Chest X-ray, PA view. Patient: 64 years old, sex F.
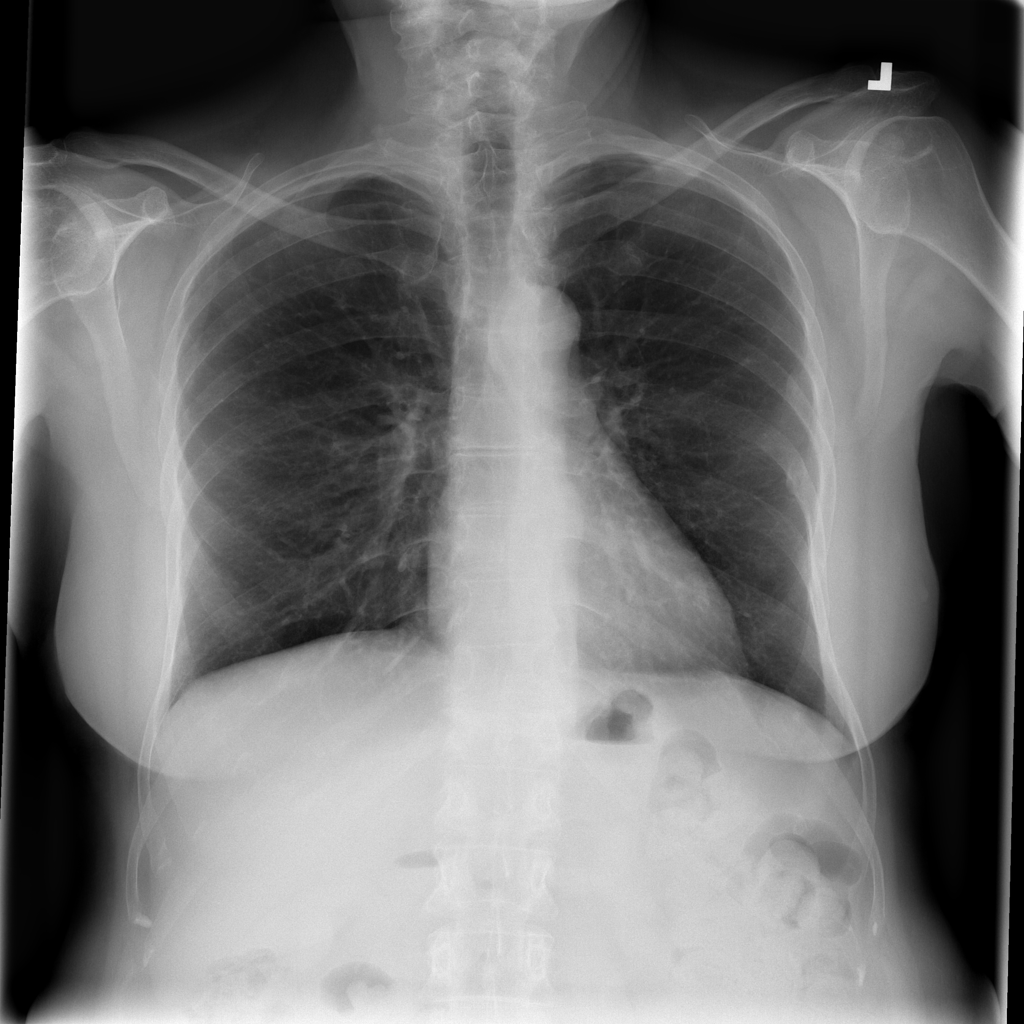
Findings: No Finding